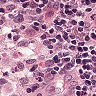
Metastatic tissue present: no